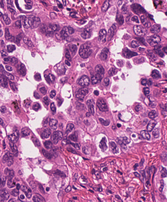
Tumor epithelial tissue: yes
Tumor-associated stroma tissue: yes
Normal tissue: no